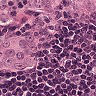
Metastatic tissue present: yes